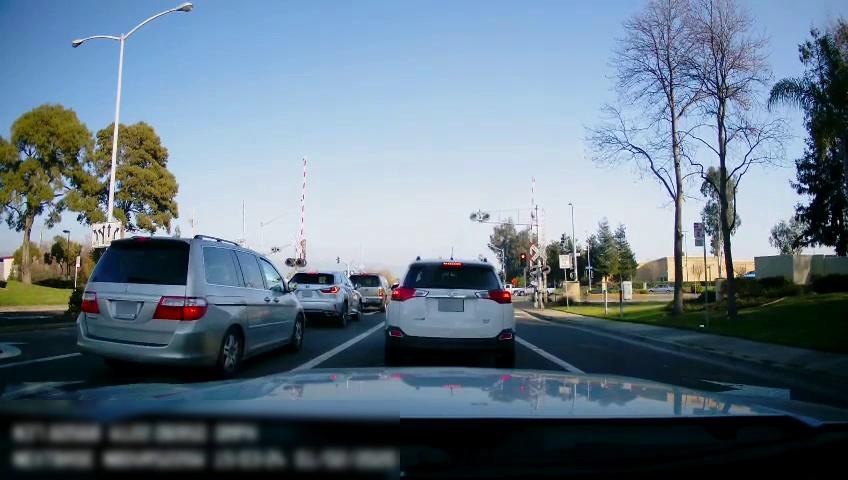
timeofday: Day
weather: Sunny
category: Drivable Space
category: Drivable Space
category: Vehicles | Truck
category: Vehicles | Truck
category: Vehicles | Car
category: Vehicles | Car
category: Drivable Space
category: Vehicles | Bus
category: Vehicles | SUV
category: Vehicles | SUV
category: Vehicles | Van
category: Vehicles | SUV
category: Lanes | Alternate Lane
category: Lanes | Current Lane
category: Lanes | Current Lane
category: Traffic | Signs
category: Traffic | Lights
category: Traffic | Lights
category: Traffic | Lights
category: Traffic | Signs
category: Traffic | Lights
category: Traffic | Signs
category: Traffic | Lights
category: Traffic | Signs
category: Traffic | Signs